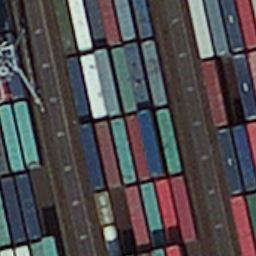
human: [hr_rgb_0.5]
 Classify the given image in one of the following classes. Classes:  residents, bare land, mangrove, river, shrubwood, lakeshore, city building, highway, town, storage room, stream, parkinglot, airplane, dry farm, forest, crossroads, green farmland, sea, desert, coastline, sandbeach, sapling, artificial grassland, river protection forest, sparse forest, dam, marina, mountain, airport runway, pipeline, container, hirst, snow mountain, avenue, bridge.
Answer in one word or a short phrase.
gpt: container